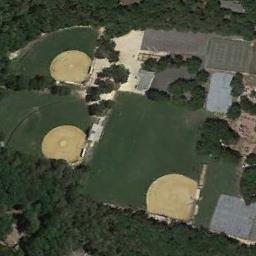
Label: baseball_diamond